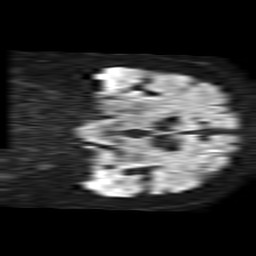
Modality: TRACE
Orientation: coronal
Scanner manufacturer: philips
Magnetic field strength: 1.5 T
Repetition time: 4.6 s
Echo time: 0.08517 s